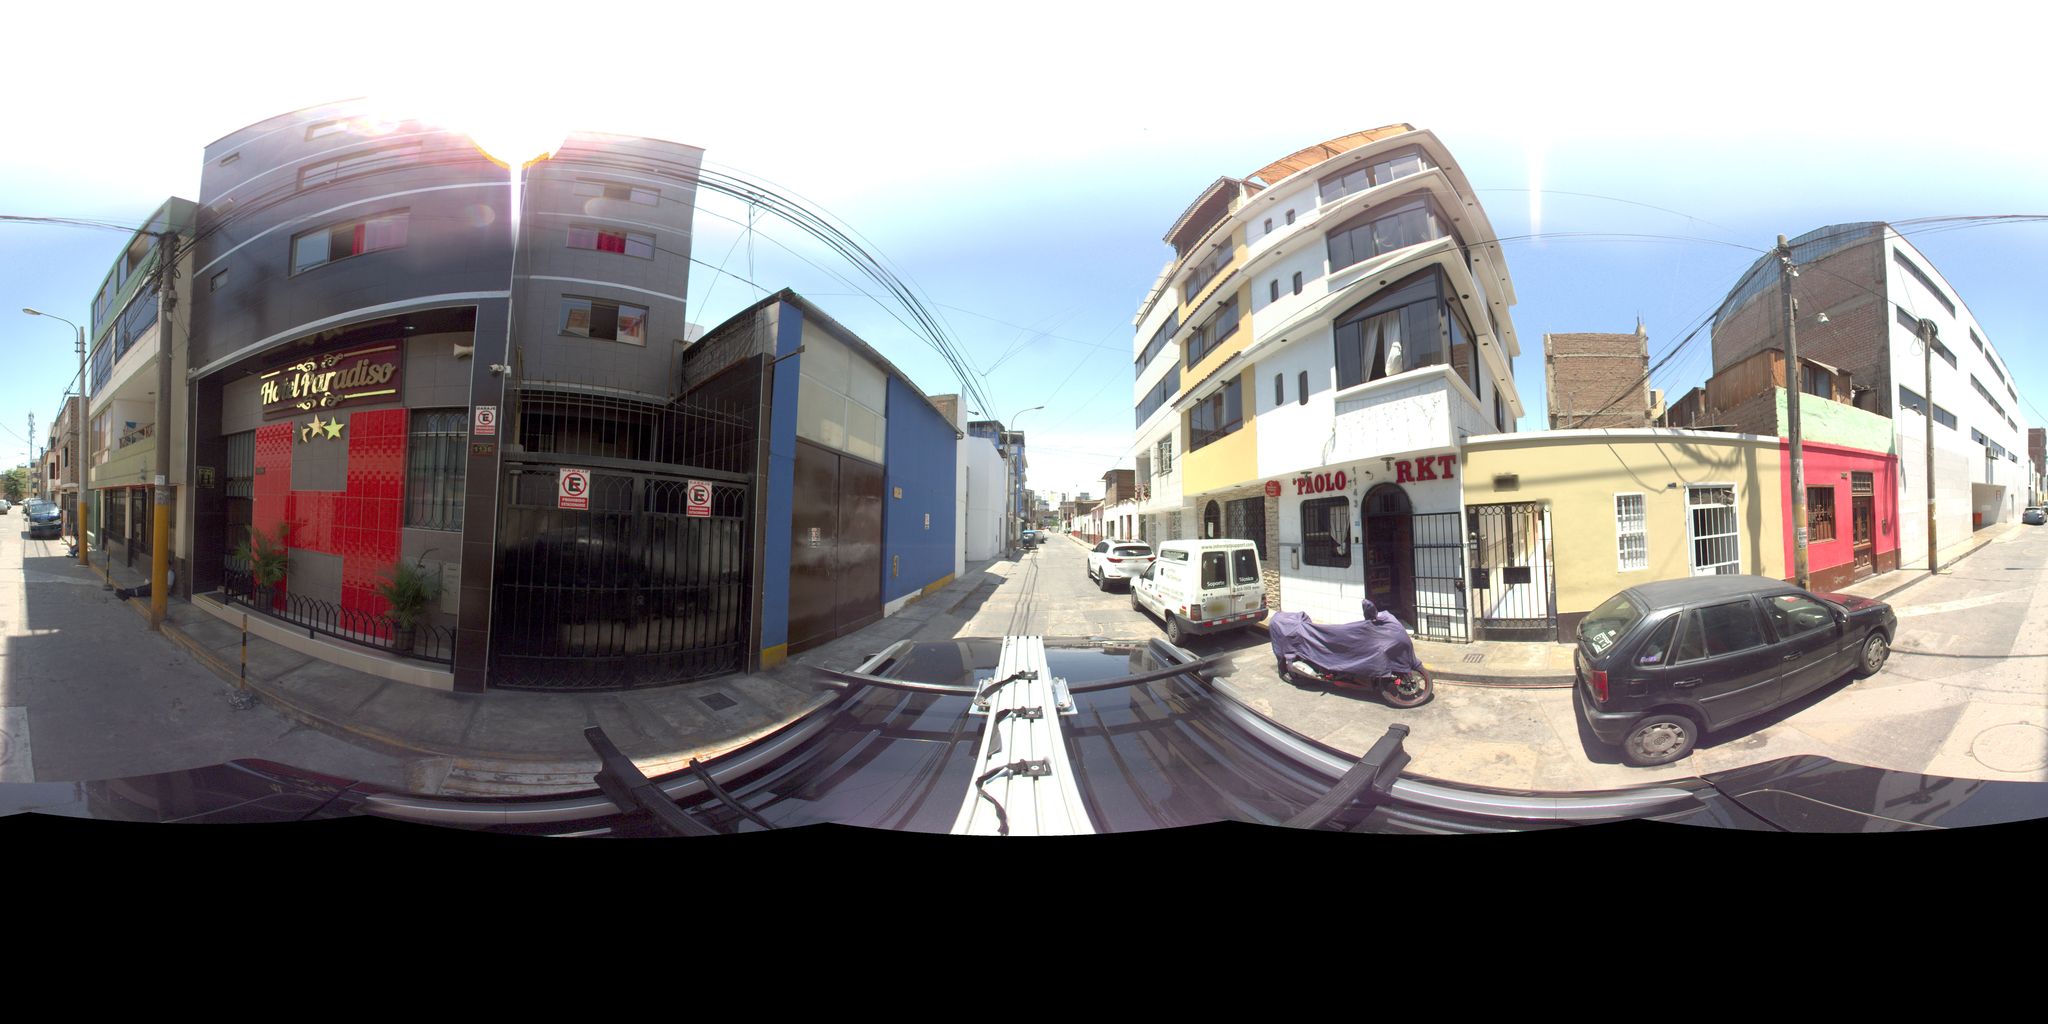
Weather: clear
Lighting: day
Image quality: good
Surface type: railway
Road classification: residential
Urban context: urban centre
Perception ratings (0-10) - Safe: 0.88, Lively: 9.39, Beautiful: 3, Boring: 1.33, Depressing: 7.64, Wealthy: 1.08